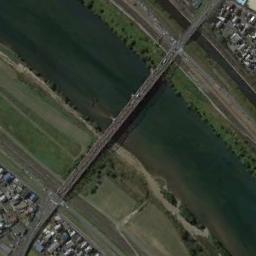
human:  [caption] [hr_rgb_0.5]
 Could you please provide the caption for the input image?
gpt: A bridge connects the land on both sides of the slender river  There are long green river banks on both sides of the river  There are many buildings on the land .

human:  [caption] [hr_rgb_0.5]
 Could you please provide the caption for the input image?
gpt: There is a bridge over the water and grass between many buildings .

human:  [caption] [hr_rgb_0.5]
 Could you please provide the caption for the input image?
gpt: A bridge built on a dark green river and the flood bed of the river and the residential area on both sides of the river .

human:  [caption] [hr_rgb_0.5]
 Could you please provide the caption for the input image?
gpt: Under the bridge is a bar-shaped island .

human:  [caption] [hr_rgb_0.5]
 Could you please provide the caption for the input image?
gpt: There are many buildings beside the bridge .